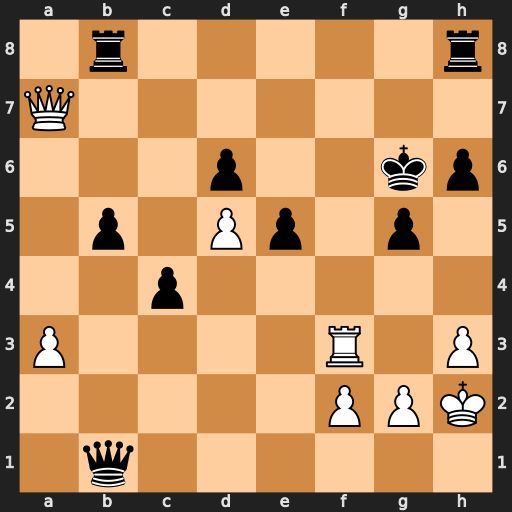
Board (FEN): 1r5r/Q7/3p2kp/1p1Pp1p1/2p5/P4R1P/5PPK/1q6
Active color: w
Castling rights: -
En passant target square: -
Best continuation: Qf7#